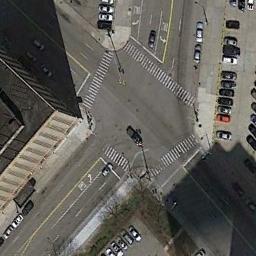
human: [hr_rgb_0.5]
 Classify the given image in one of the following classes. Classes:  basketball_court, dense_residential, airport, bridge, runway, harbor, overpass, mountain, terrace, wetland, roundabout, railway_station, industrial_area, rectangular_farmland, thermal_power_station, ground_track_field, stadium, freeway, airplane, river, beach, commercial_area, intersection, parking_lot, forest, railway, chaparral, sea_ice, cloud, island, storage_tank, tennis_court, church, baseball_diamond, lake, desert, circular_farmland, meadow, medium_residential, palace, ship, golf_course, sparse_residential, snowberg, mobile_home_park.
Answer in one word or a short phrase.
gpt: intersection